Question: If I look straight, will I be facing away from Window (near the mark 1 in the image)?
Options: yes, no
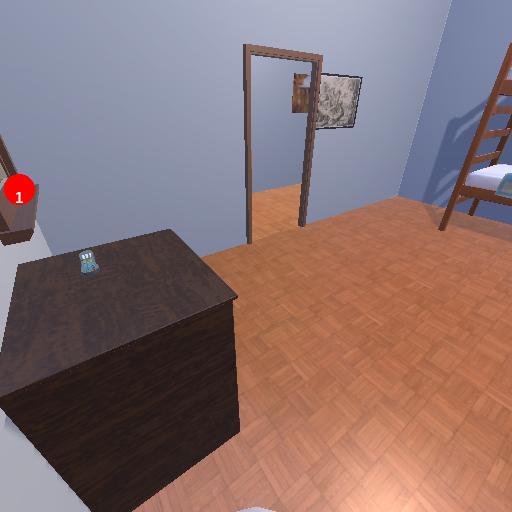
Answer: yes